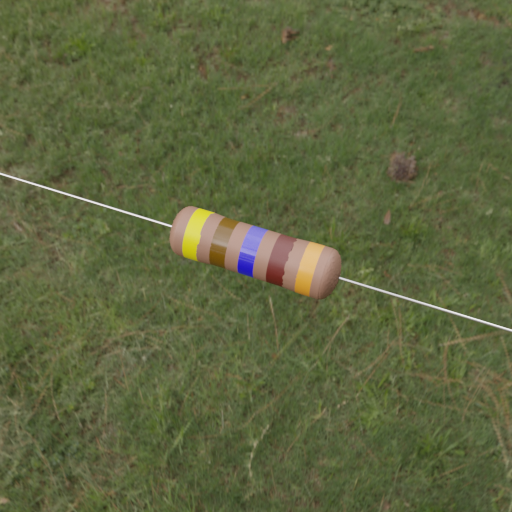
Resistor colour bands (in order): yellow, brown, blue, brown, orange